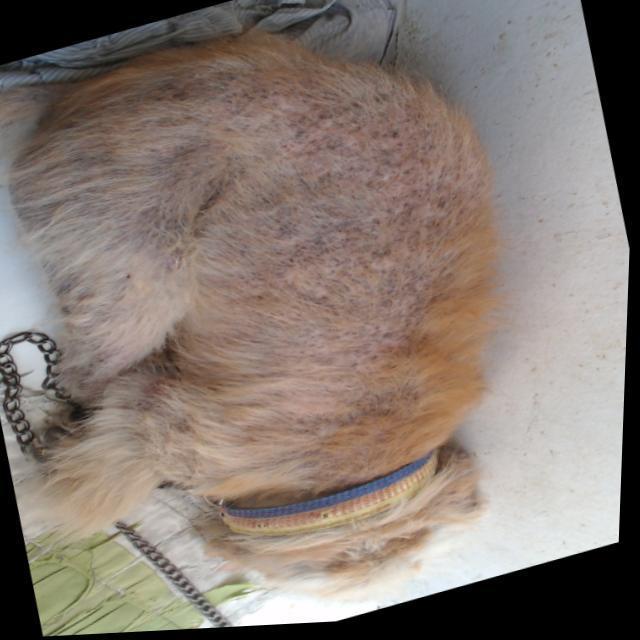
Canine demodicosis (Demodex mange) — caused by Demodex canis mites. Presents with alopecia, follicular papules, pustules, and comedones. Often localized on face and forelimbs.